七年级 · 组合几何学
如果同一平面内有三条直线, 那么它们交点个数是（）个.
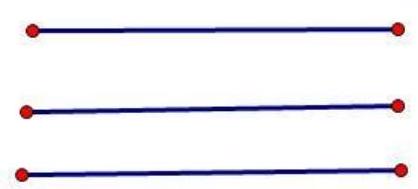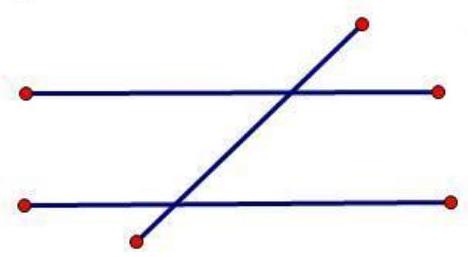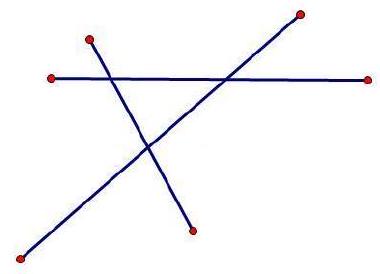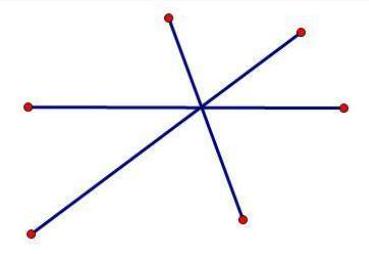
3 个
B. 1 或 3 个
C. 1 或 2 或 3 个
D. 0 或 1 或 2 或 3 个
答案: D
解析: (1)如图, 三条直线全都平行, 此时交点个数为 0 个

(2)如图, 三条直线中, 有两条直线平行, 第三条直线交这两条直线, 此时交点个数为 2 个

(3)如图, 三条直线两两相交, 当组成一个三角形时, 此时交点个数为 3 个

(4) 如图, 三条直线两两相交, 交点个数为 1 个

故答案为: D